Question: Here is an example of what my tablix/matrix looks like and some examples of what should happen. I have the parameters in the second report setup to accept values and in the main report I have just selected the field it should pass. Since it's a matrix and grouped, I would think if you clicked a sub total row it would know what values relate to that row.

Following examples,which define what should happen:
1.When i click on cell B3(USA) it will pass Locations name i.e USA and Customer name i.e ABC as a parameter to sub report.
2).When i click on cell B5 i.e Sub total, it will send both locations i.e. USA,Dubai and customer name i.e.abc as a parameter to Sub Report.
3).When i click on cell B10 i.e Grand Total, it will send all Customer names with there respective locations as a parameters to the sub report.
Thank You
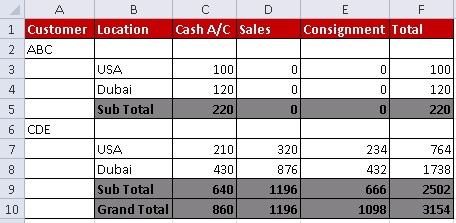
Answer: This is how I would do it. For the Subtotal link, pass "ALL" for the Location Parameter and '=Fields!.Customer.Value' for the Customer Parameter. For the Grand Total link, pass "ALL" for both Parameters. Then update your Sub-Report Query 'Where' clause:
'''
Where
(Customer = @Customer or @Customer = 'ALL')
and (Location = @Location or @Location = 'ALL')
'''
This will return all Customer/Location records when the respective Parameters are set to 'ALL'.
Let me know if you need any more detail.